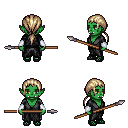
a pixel art fantasy rpg character, female body template, orc, green skin, gray robe, metal pants, white blonde ponytail hairstyle, white cloth bracers, ghillies, spear, four views (front, back, left, right), 2x2 character sprite sheet, small pixel art, hard edges, no anti-aliasing